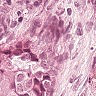
Metastatic tissue present: yes